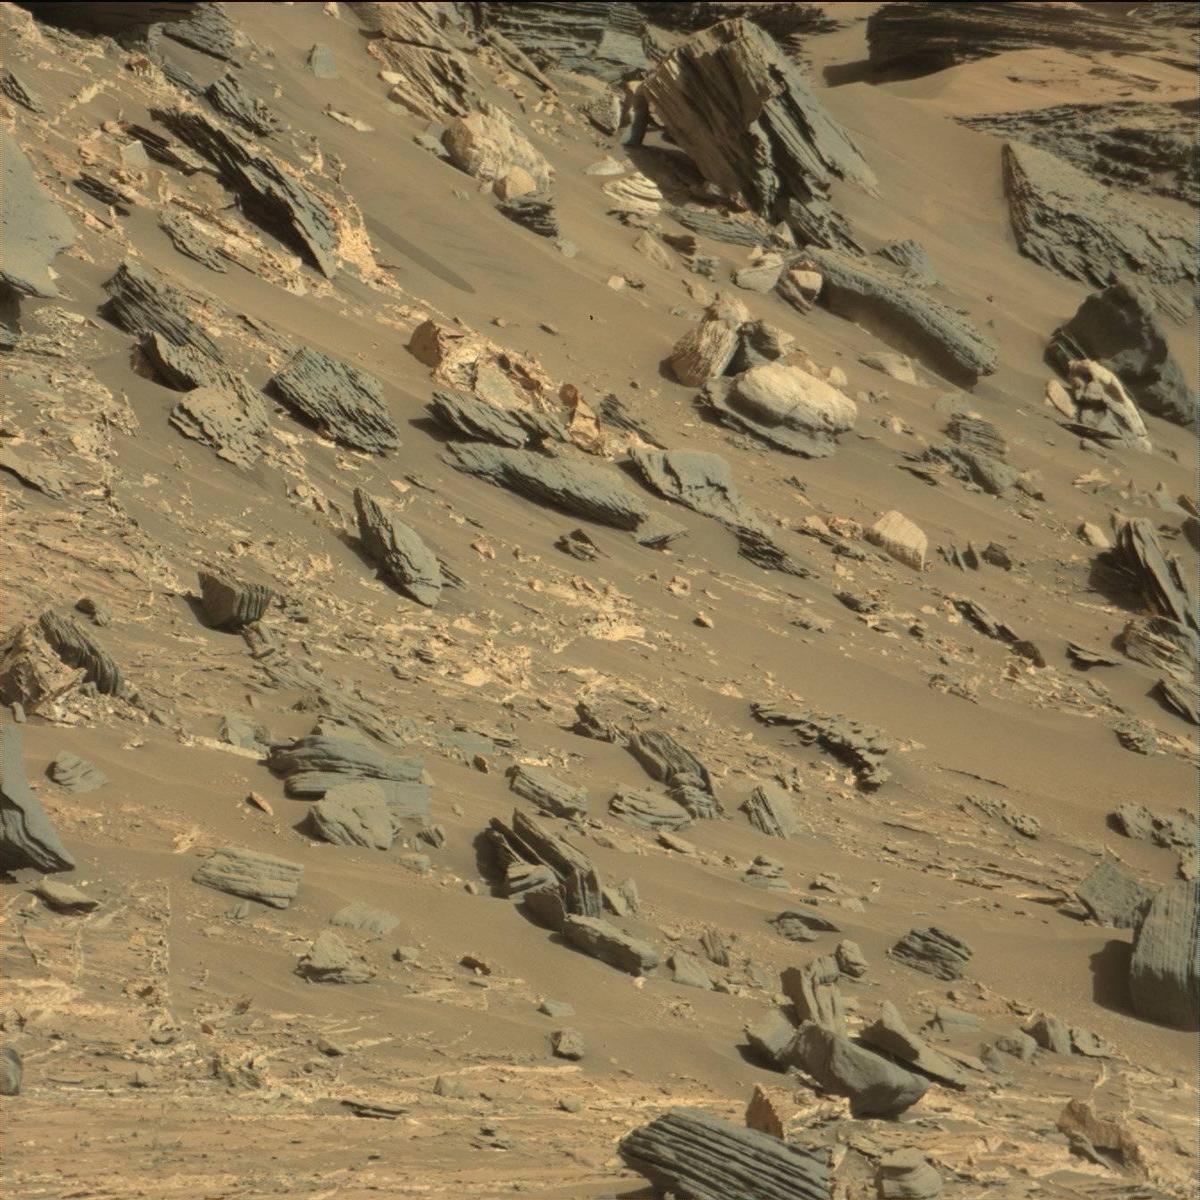
Terrain classes present: Bedrock, Rock, Sand / Soil